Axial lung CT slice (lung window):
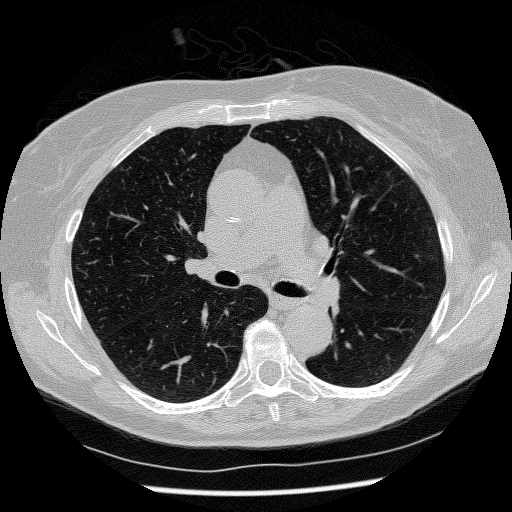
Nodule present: no